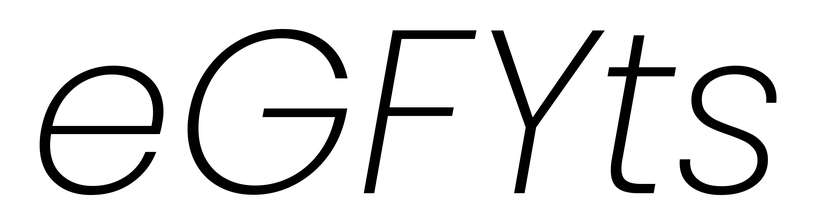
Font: Poppins-ExtraLightItalic